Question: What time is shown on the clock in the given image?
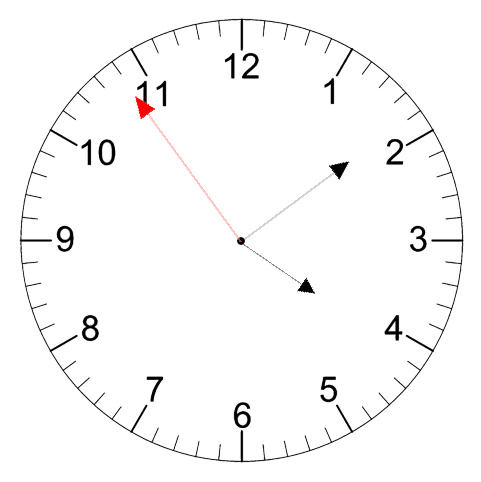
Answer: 04:08:54